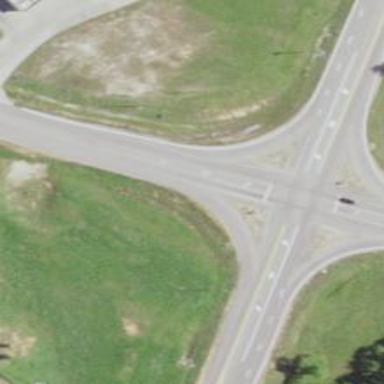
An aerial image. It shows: Primary highway with asphalt surface that features roundabout flare at junction.